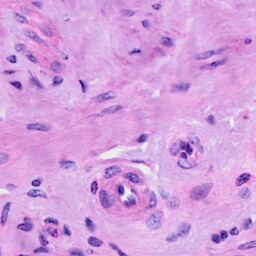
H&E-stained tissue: Cervix